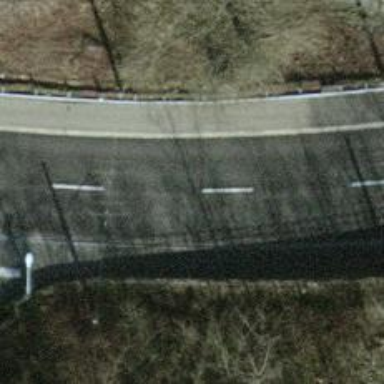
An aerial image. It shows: Tertiary road with asphalt surface and trolley wires.